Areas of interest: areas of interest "Gansu Tianshunhe Logistics Co., Ltd."
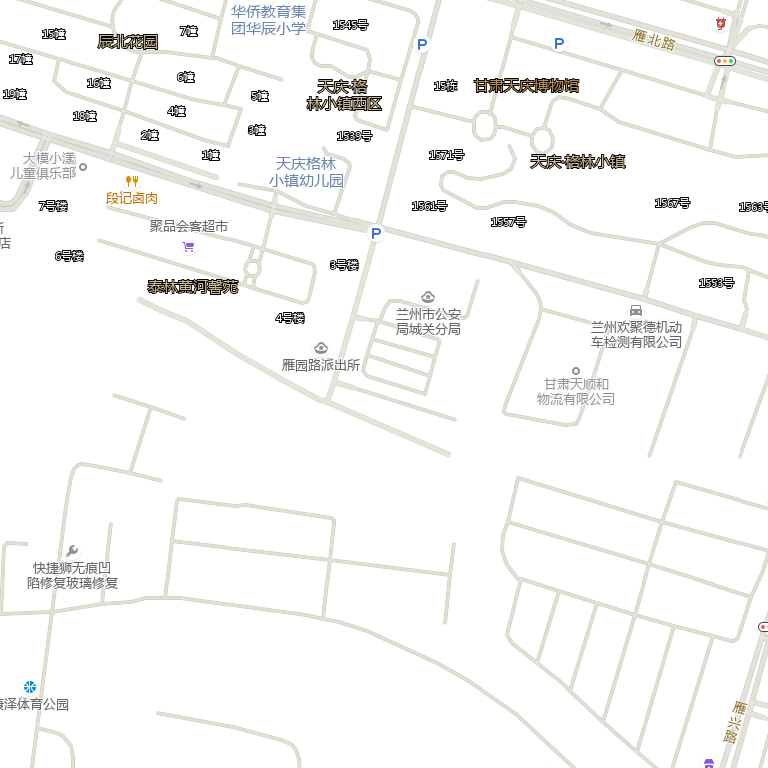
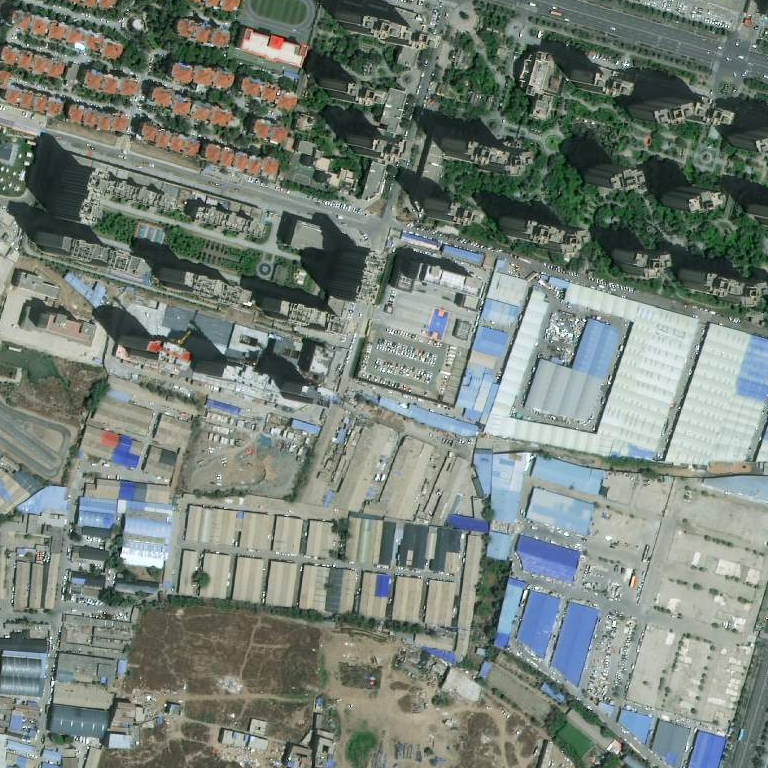